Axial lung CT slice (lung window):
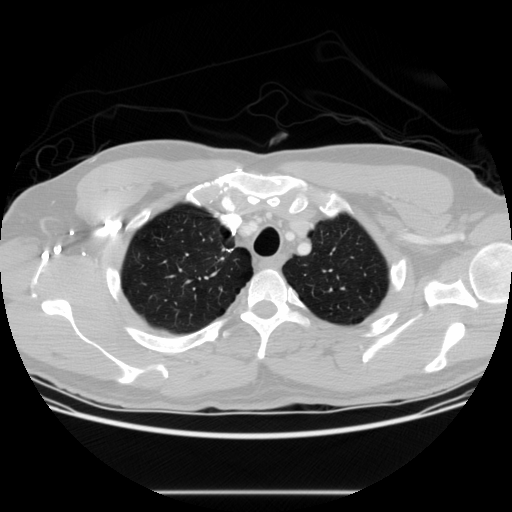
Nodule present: no